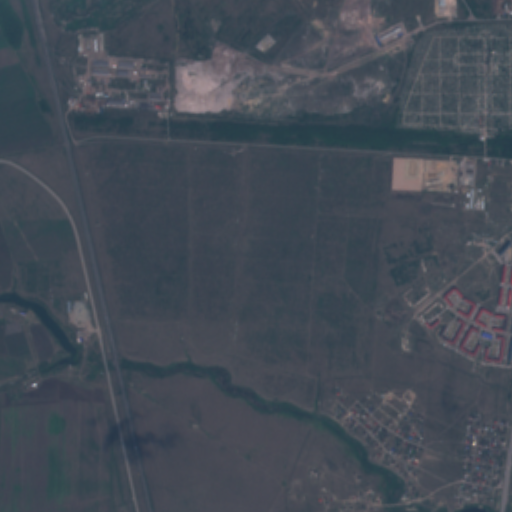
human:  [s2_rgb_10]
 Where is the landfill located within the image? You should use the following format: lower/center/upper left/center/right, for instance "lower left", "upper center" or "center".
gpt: The landfill is located in the upper of the image.
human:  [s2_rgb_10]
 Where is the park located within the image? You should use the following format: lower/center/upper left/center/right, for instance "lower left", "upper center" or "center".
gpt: The park is located in the upper right of the image.
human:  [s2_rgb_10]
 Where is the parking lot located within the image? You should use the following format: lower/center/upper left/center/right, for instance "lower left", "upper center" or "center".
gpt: The parking lot is located in the center right of the image.
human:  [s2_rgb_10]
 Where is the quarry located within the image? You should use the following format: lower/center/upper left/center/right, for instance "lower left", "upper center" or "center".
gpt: There is no quarry in the image.